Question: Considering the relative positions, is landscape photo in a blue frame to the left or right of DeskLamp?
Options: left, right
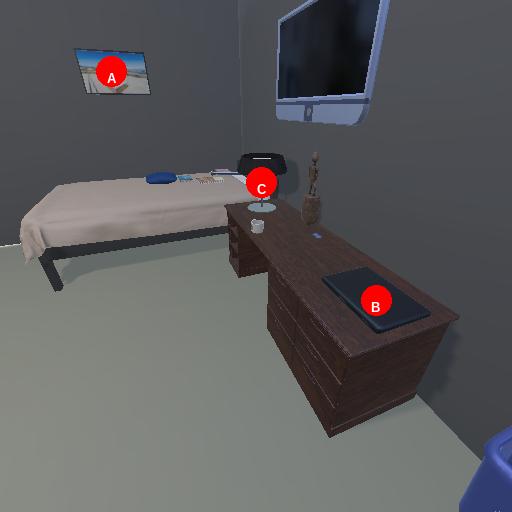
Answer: left